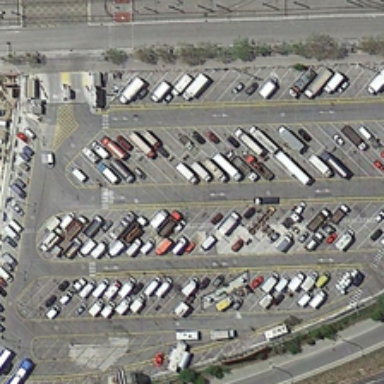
A triangular area of the parking lot .